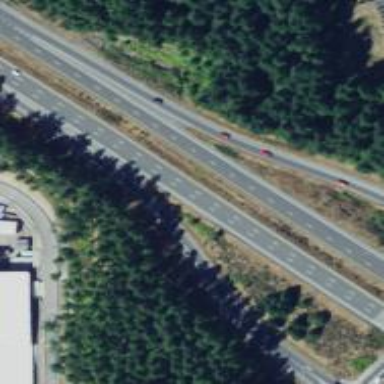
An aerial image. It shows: Trunk link highway.